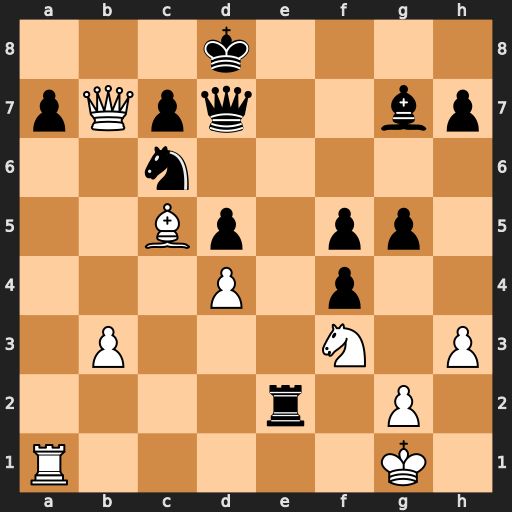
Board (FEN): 3k4/pQpq2bp/2n5/2Bp1pp1/3P1p2/1P3N1P/4r1P1/R5K1
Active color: w
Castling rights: -
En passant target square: -
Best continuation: Qa8+ Qc8 Qxc6